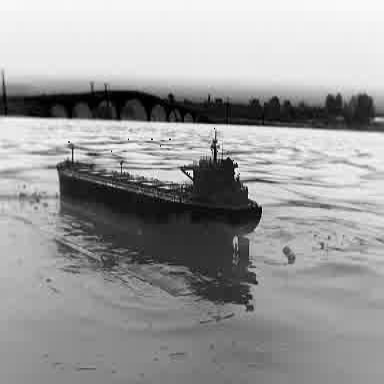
There is a liner in the infrared image.